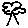
Label: tree